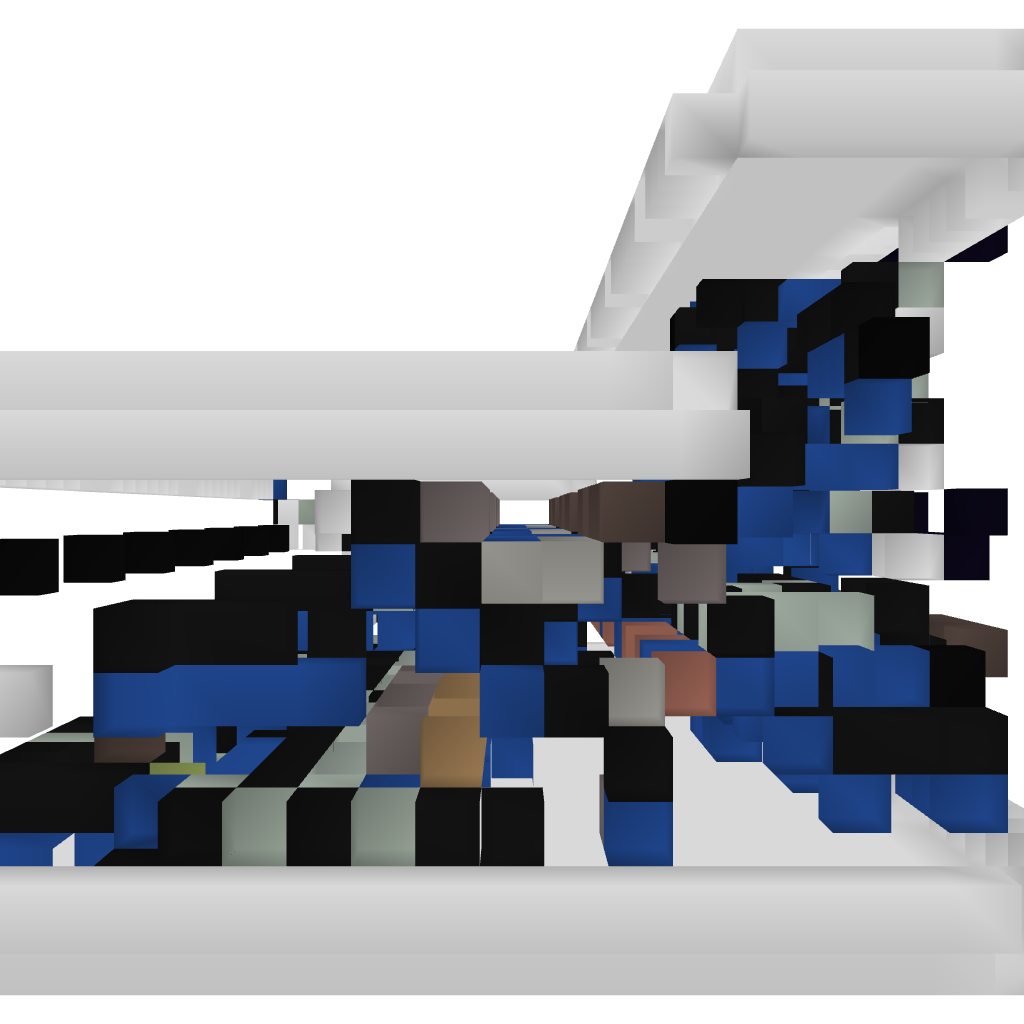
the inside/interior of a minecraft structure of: Compact 9-0 Count Down